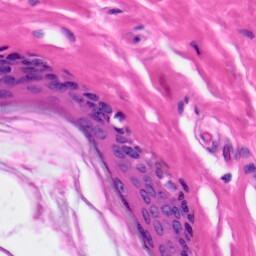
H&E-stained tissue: Skin